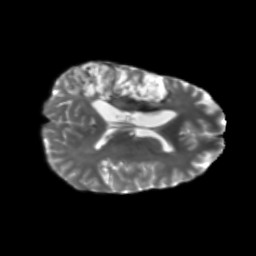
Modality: T2w
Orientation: axial
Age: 42
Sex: male
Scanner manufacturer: siemens
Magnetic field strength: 3 T
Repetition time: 5.25 s
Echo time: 0.08 s